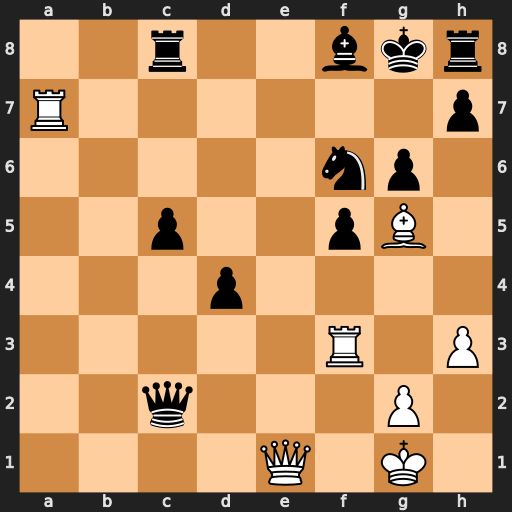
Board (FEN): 2r2bkr/R6p/5np1/2p2pB1/3p4/5R1P/2q3P1/4Q1K1
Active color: w
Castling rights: -
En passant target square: -
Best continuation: Qe6#